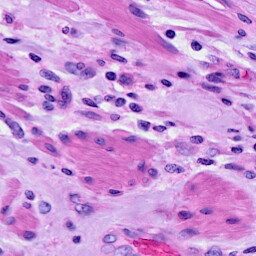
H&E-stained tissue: Ovarian